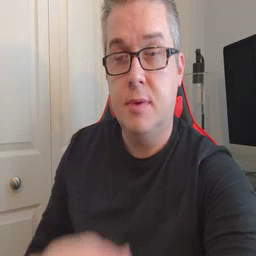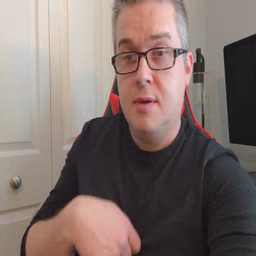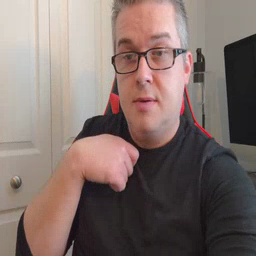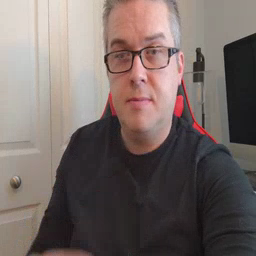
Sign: zipper